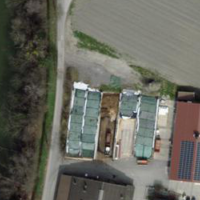
EUNIS habitat code: 54
Species observed at this site:
Chelidonium majus